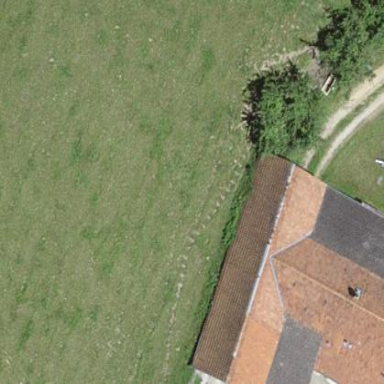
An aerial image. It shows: Farm building.